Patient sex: M
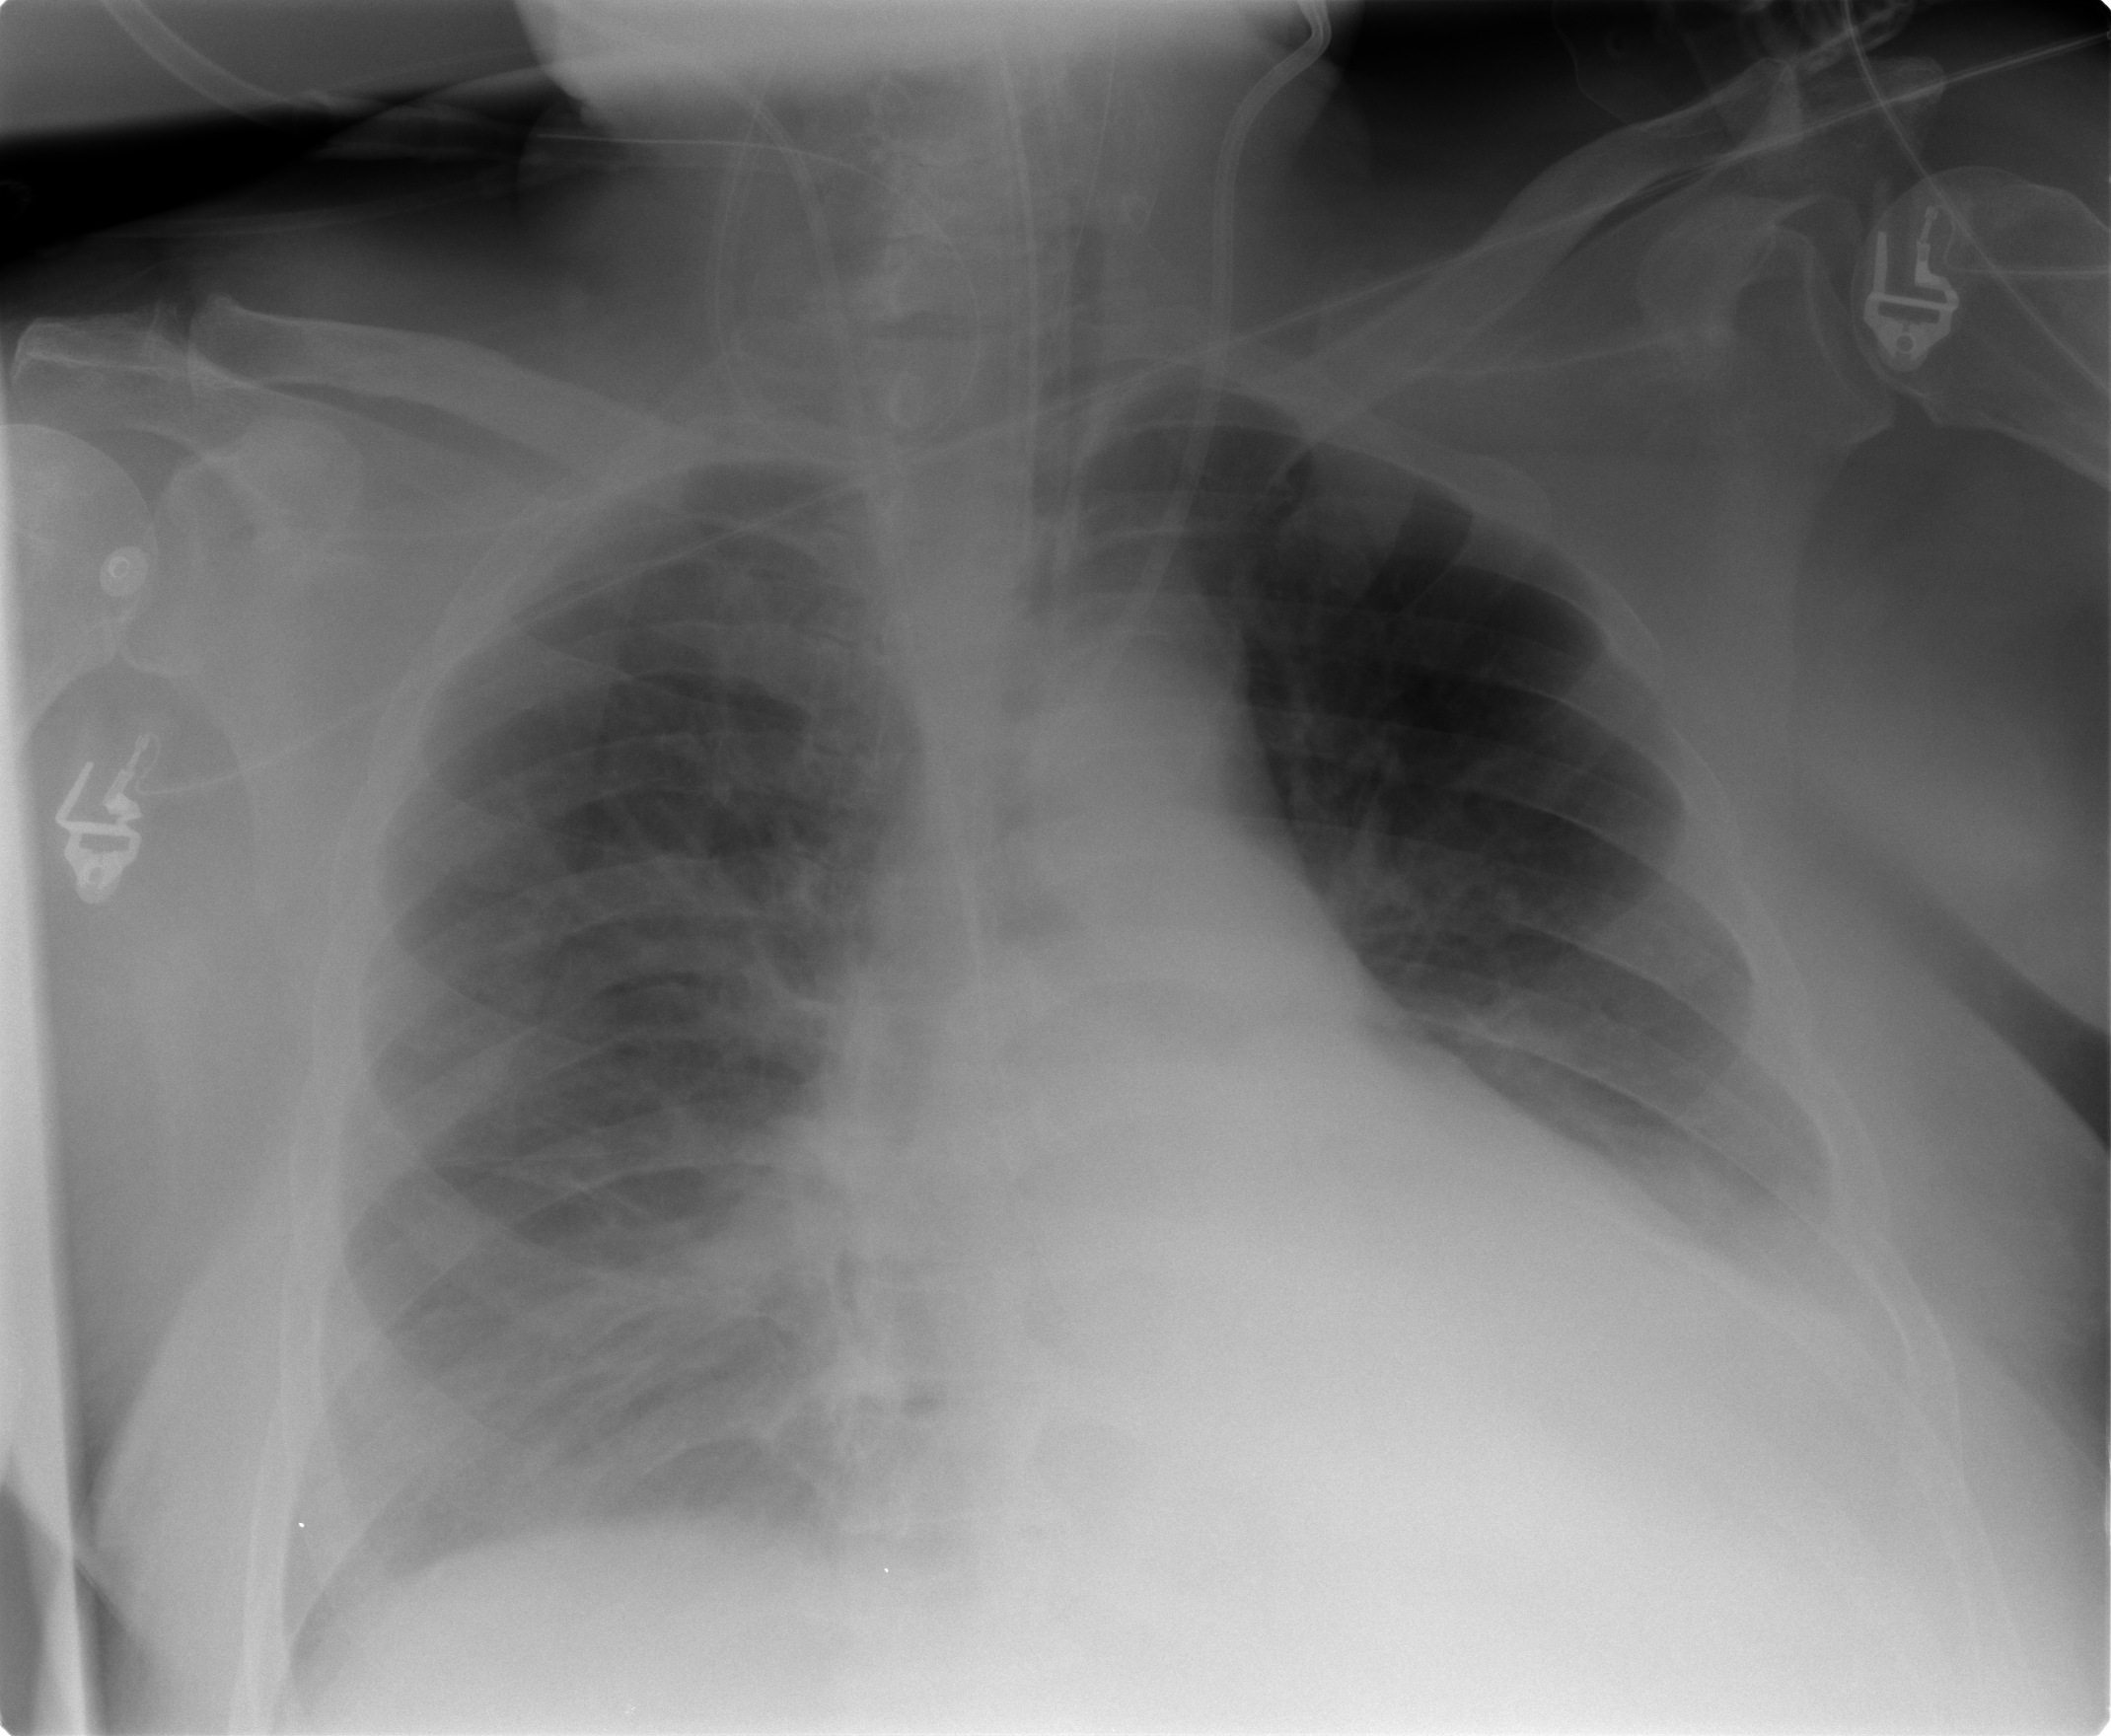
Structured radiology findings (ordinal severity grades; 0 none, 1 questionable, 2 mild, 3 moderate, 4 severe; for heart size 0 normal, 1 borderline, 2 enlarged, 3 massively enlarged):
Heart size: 2
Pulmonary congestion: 2
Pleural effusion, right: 2
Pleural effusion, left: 2
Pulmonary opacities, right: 0
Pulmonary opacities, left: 1
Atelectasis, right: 2
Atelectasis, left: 2